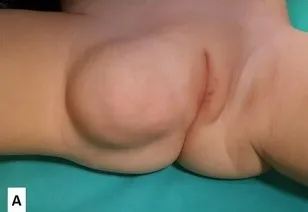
The patient presented with a nontender, mobile, round mass of the right labiocrural fold.
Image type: medical_photograph (other_medical_photograph)